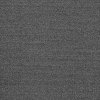
Atmospheric dust classification: dusty